Interaction volume radius: 5 \u00c5
Interaction volume height: 30 \u00c5
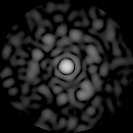
Disorder parameter: 0.8471